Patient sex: F
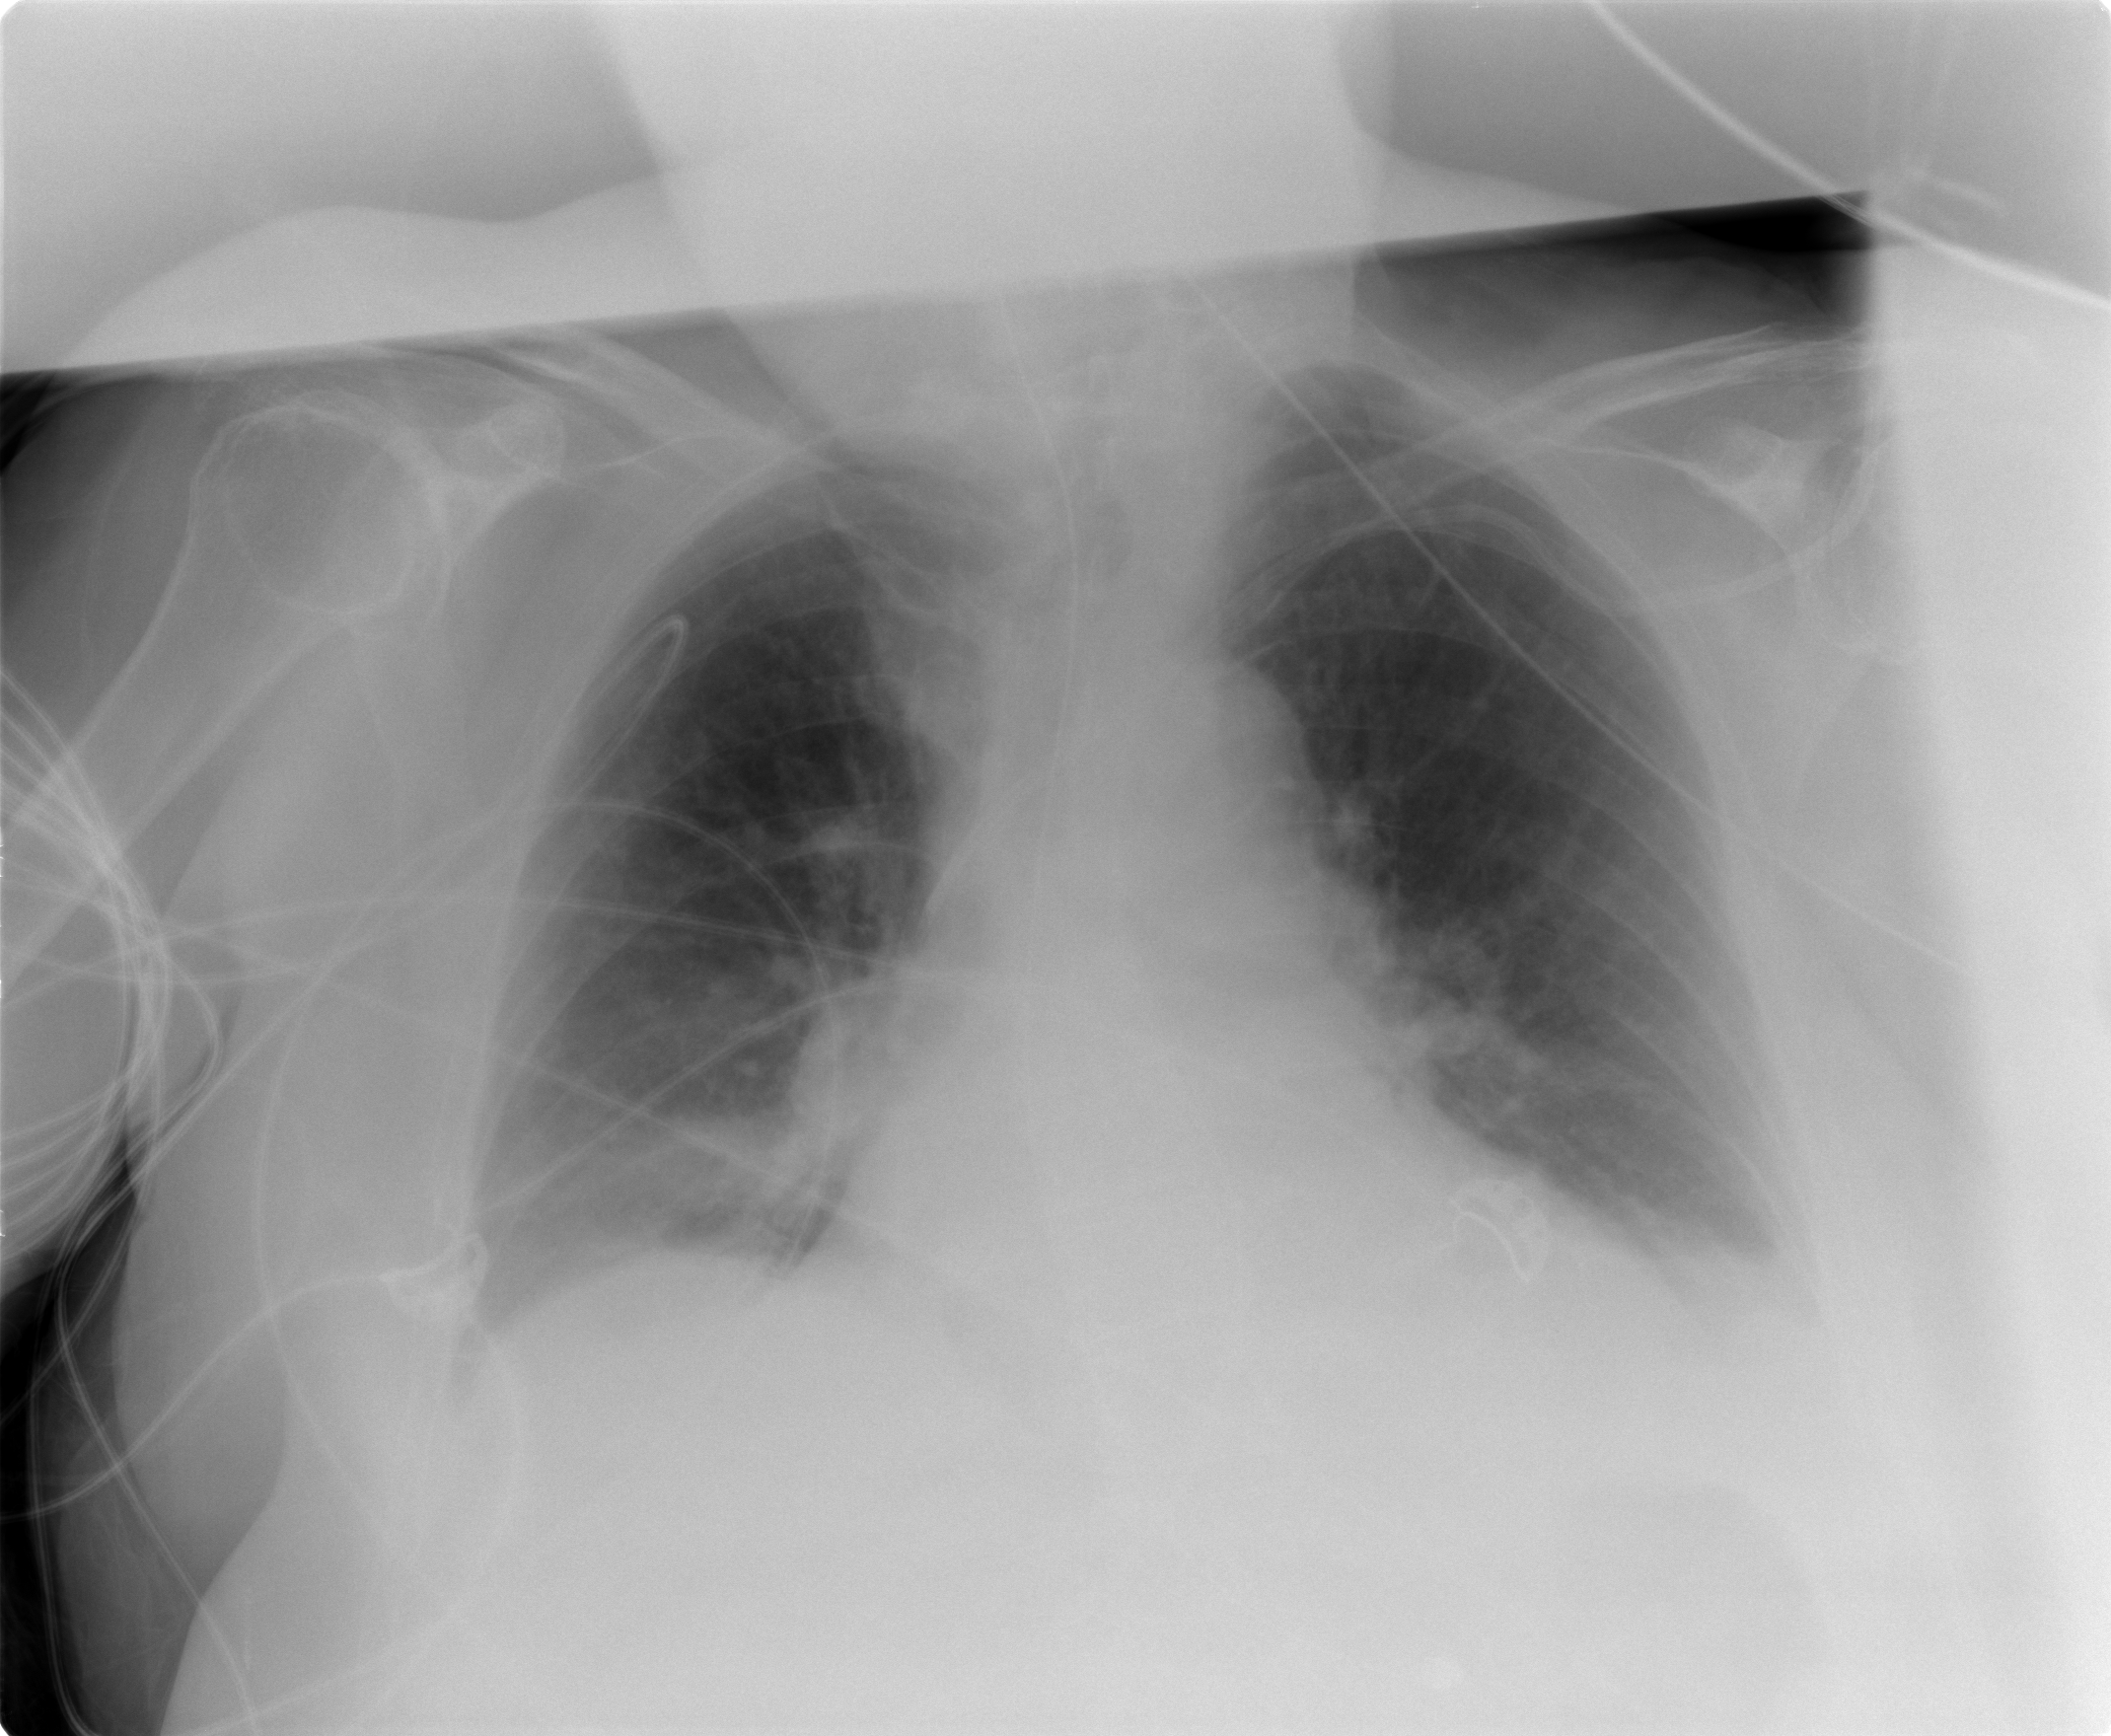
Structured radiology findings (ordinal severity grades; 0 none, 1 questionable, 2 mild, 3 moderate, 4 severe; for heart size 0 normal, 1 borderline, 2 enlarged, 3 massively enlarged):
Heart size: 2
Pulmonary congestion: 2
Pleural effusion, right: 2
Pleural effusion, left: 3
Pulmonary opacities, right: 1
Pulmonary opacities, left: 0
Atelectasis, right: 2
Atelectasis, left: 2